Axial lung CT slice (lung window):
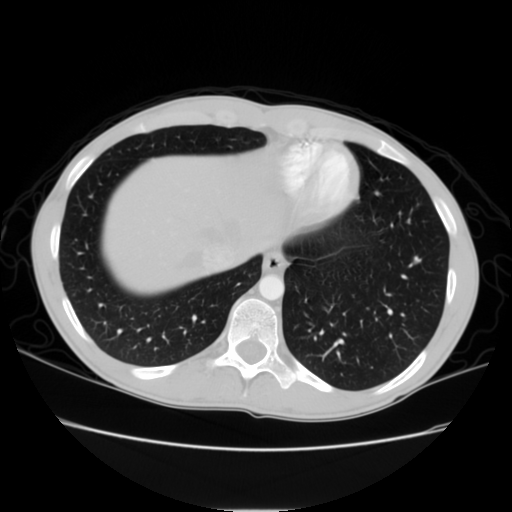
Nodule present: no